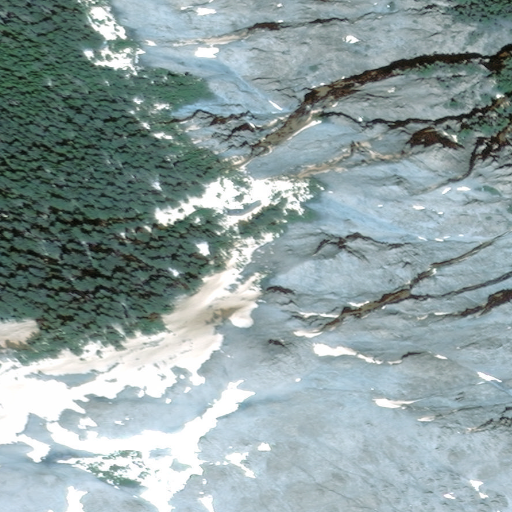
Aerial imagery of mountain in Alaska named Pin Peak containing only unknown